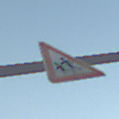
Verkehrszeichen: KinderRechts
Umgebung: Outdoor, Beach
Tageszeit: SunriseSunset
Wetter: Clear
Licht: Natural
Jahreszeit: NotSpecified
Kontrast: HighContrast